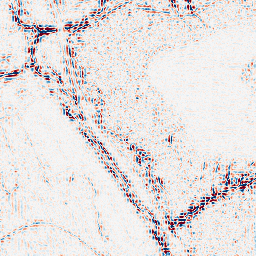
Category: wavelet
Decomposition family: wavelet_biorthogonal
Decomposition parameters: wavelet: bior5.5
level: 2
Upsampling method: cubic_mitchell
Upsampling parameters: scale: 4
Upsampling scale: 4